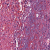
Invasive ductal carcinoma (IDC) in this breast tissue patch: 1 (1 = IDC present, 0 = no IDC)